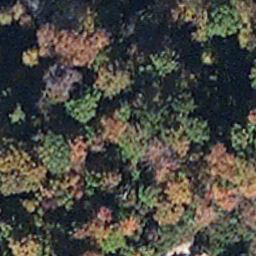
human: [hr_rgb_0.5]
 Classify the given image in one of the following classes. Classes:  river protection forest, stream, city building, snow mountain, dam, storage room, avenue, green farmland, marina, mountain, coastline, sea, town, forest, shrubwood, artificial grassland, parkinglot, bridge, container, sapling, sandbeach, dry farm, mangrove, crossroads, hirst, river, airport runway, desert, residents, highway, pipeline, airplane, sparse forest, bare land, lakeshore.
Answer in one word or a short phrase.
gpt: mangrove